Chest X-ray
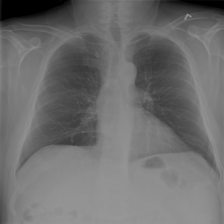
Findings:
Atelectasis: negative
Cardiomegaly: negative
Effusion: negative
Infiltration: negative
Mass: negative
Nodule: negative
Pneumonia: negative
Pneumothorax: negative
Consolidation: negative
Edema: negative
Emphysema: negative
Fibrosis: negative
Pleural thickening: negative
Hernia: negative